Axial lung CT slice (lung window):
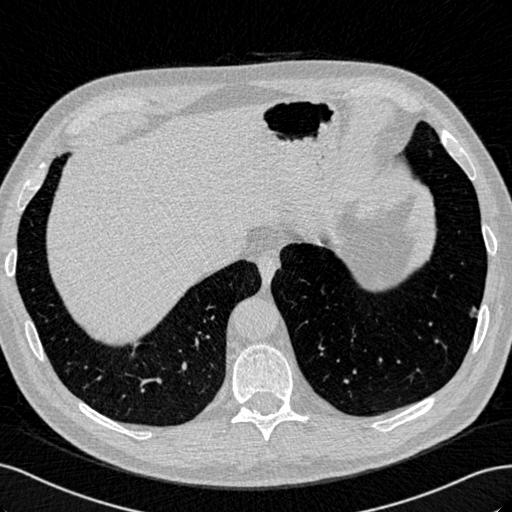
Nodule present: yes
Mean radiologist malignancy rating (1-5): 3